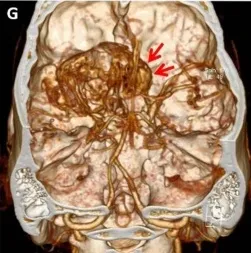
Preoperative Brain Magnetic Resonance-Imaging (MRI) and Computed tomography-scan (CT-scan). (F and G) axial and coronal 3D bone reconstruction showing calcified pituitary gland (red arrows) and a calcified rim around the tumor.
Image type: radiology (ct)